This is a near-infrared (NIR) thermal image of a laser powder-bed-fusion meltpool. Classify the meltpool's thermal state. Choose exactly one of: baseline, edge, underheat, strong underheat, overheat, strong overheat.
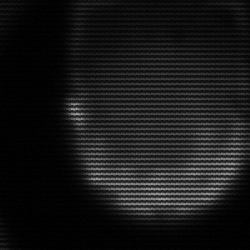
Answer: edge